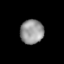
Tissue: lung
Cell type: Myeloid cells
Senescence score: 0.2009
Nuclear area (px): 555
Mean DAPI intensity: 150.068